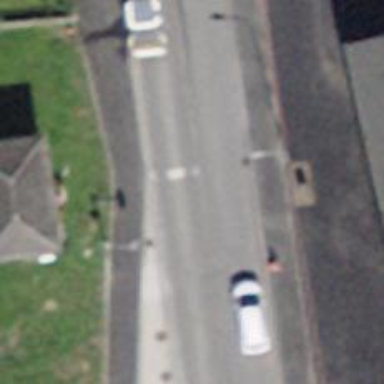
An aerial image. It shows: Road with traffic signals.